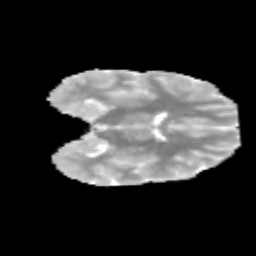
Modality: MD
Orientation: coronal
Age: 12
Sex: female
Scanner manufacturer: siemens
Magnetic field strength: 3 T
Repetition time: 3.8 s
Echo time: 0.07 s